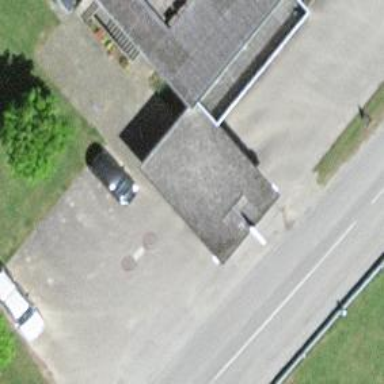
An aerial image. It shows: Fuel station.